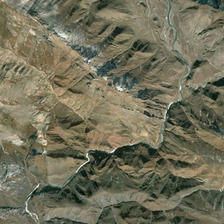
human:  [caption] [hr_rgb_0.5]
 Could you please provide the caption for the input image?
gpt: a river is between many pieces of khaki mountains .

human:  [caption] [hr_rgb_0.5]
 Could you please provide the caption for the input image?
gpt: a river is between many pieces of khaki mountains .

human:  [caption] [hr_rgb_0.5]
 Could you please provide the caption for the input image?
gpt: a river is between many pieces of khaki mountains .

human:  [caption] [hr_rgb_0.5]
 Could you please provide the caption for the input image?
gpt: a river is between many pieces of khaki mountains .

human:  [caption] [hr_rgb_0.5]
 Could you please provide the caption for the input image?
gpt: a river is between many pieces of khaki mountains .